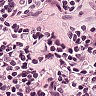
Metastatic tissue present: no